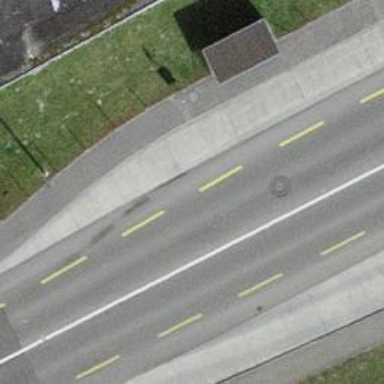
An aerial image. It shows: Bus stop with stop position for public transport.